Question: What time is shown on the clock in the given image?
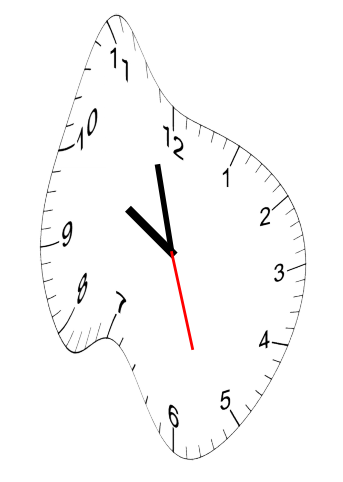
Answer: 09:57:27